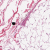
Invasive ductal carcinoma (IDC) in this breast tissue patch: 0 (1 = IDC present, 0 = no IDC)